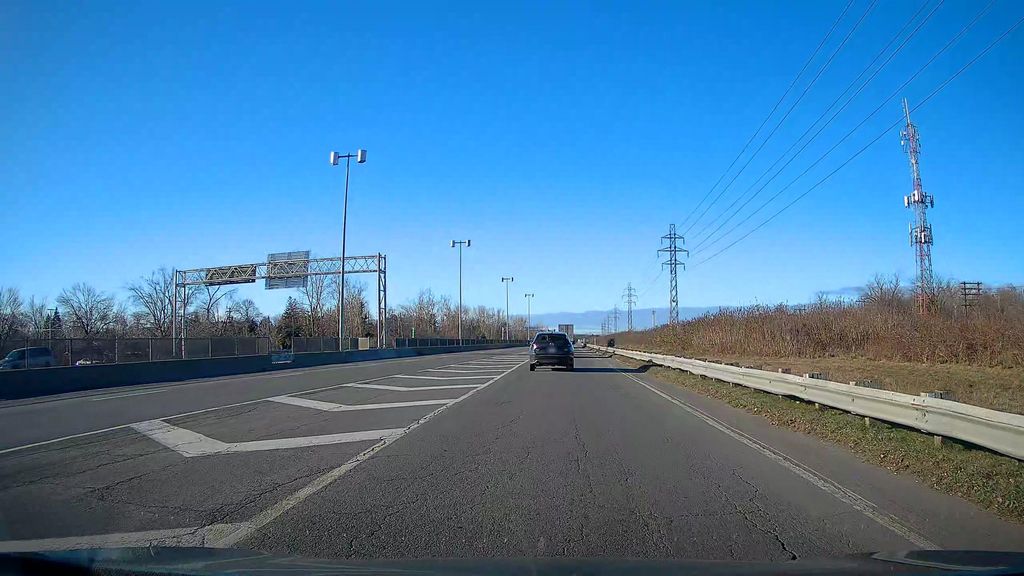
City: montreal